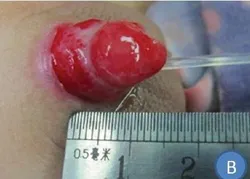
After debridement.
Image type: medical_photograph (other_medical_photograph)